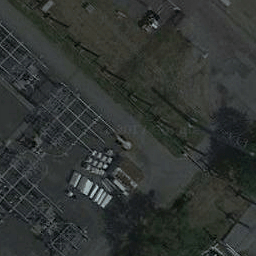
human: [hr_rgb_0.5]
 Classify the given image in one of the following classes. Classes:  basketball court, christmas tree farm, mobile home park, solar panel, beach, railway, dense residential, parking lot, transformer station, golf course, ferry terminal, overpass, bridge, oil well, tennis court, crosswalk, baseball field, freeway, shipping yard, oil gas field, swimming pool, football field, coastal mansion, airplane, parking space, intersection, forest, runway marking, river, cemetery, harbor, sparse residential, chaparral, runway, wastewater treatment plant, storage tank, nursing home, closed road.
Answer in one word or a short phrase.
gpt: transformer station